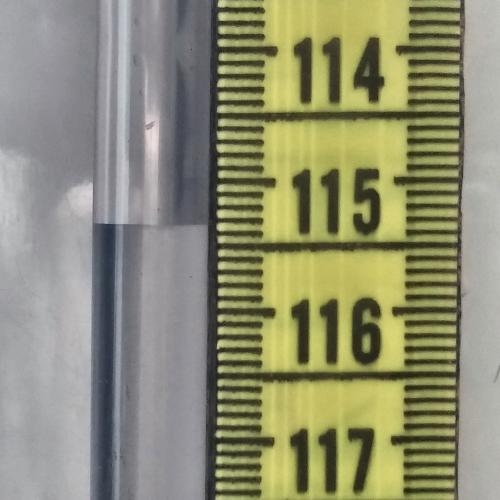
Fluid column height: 115.3 cm